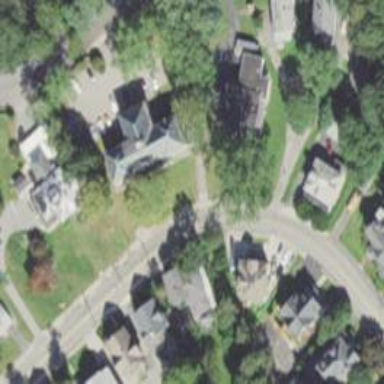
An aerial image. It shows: Residential driveway.